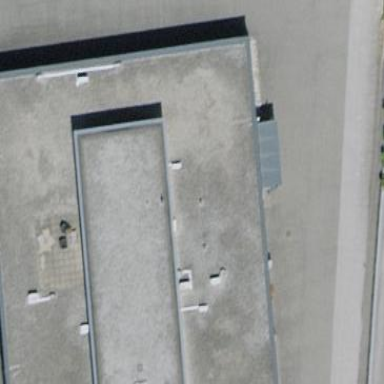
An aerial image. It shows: Retail building with flat roof.